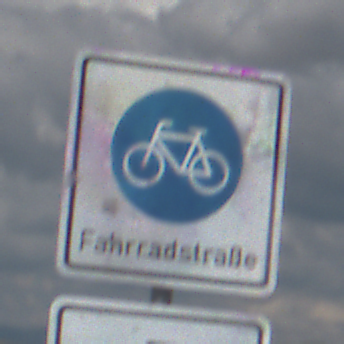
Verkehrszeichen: BeginnFahrradstrasse
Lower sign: MehrspurigeFahrzeugeFrei1
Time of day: Midday
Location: Outdoor (Nature)
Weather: PartlyCloudy
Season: NotSpecified
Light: Natural